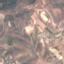
Label: PermanentCrop